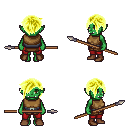
a pixel art fantasy rpg character, female body template, orc, green skin, leather chest armor, red pants, gold pixie cut hairstyle, brown shoes, spear, four views (front, back, left, right), 2x2 character sprite sheet, small pixel art, hard edges, no anti-aliasing